Question: I have a simple question: in my model, I am defining the structure for one of my tables; however, I want to set up a default value for the 'Booleanfield': 'own', but it does not seem to be working properly. Here is my code in the model:
'''
class Books(models.Model):
title = models.CharField(max_length=100)
own = models.BooleanField(default=True)
'''
When I 'desc' my table in mysql, this is what I get ():

Also, when I try to do the following:
'''
INSERT INTO 'counters_books' ('title') VALUES ('My Brain is Open')
'''
I get this error:
'''
ERROR 1364 (HY000): Field 'own' doesn't have a default value
'''
P.S. I understand that by using 'NullBooleanField' I will be able to solve the problem; however, what's the point of 'default' if I cannot insert a row unless I had to specify a value for that field?
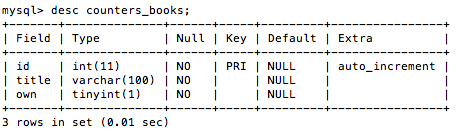
Answer: 'default' is not handled at the SQL level - <URL>. Thus, a raw SQL query in your db environment would throw an error. Try this in your Django environment:
'''
>> book_obj = Book('Harry Potter')
>> book_obj.save()
'''
When done at the model level, the default value will be inserted into your SQL DB